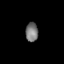
Tissue: prostate
Cell type: Fibroblasts
Senescence score: 0.733
Nuclear area (px): 236
Mean DAPI intensity: 118.254